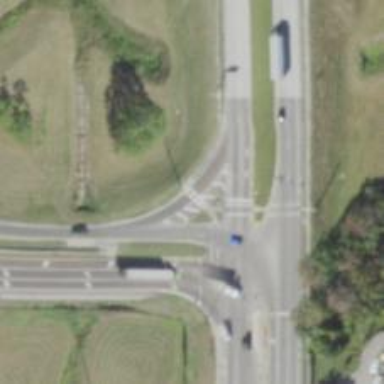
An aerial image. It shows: Uncontrolled crossing on the road.